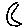
Label: moon